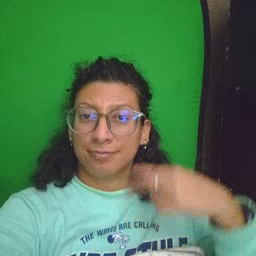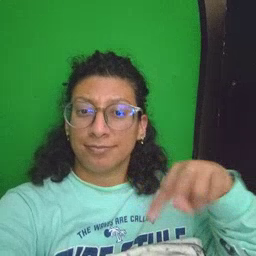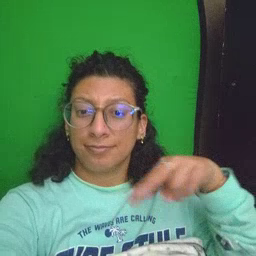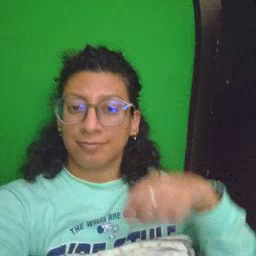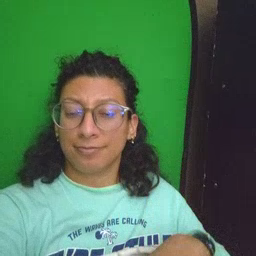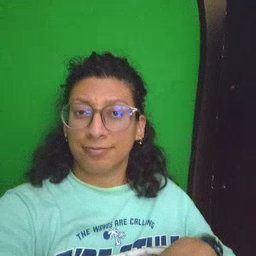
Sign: dance